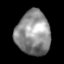
Tissue: lung
Cell type: Epithelial cells
Senescence score: 0.2267
Nuclear area (px): 1477
Mean DAPI intensity: 141.384